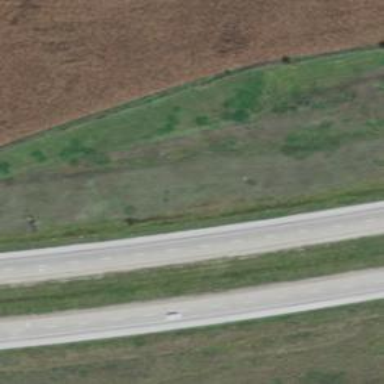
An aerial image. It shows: This image shows trunk highway that functions as expressway.